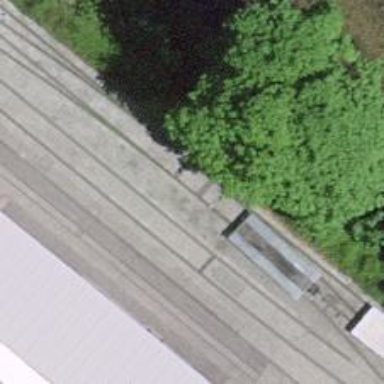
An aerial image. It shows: Railway switch.